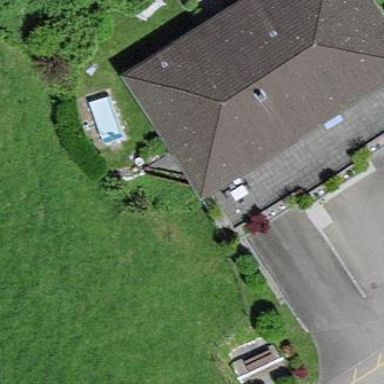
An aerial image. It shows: Detached building.